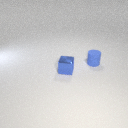
small blue rubber cylinder to the right of small blue metal cube